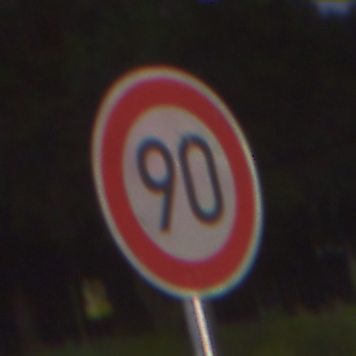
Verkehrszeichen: Geschwindigkeit90
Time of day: Night
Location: Outdoor (Suburban)
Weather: PartlyCloudy
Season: NotSpecified
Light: Artificial